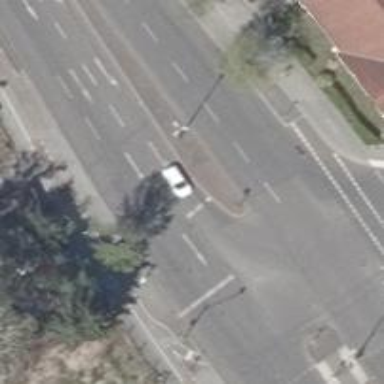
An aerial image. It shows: Road with traffic signals.